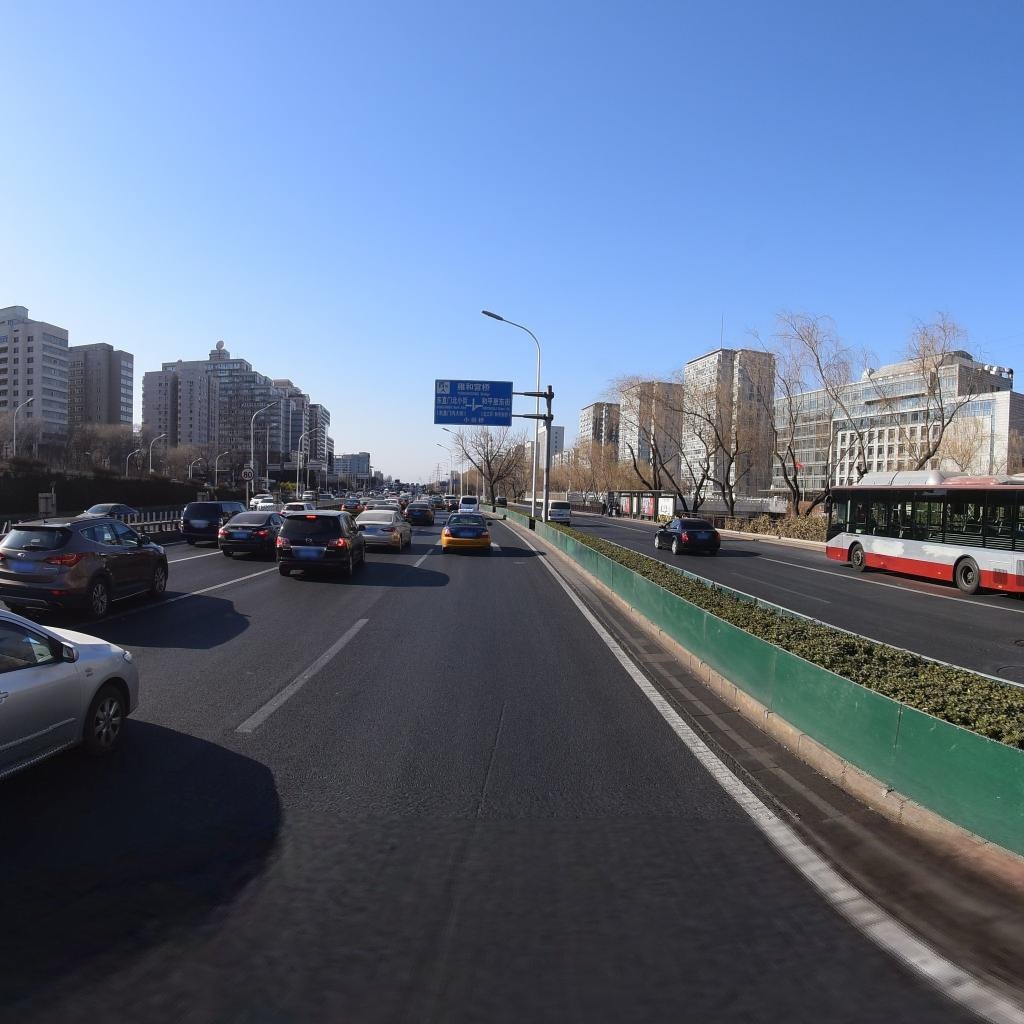
Region: Dongcheng
Road damage annotations: manhole cover, longitudinal crack, longitudinal crack